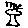
Label: tree